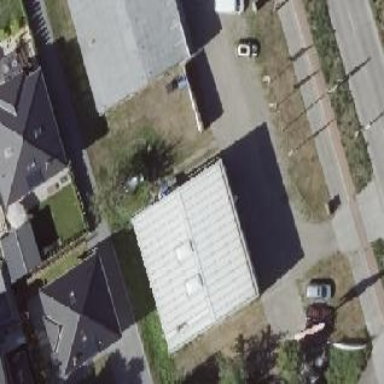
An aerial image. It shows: Building dedicated to vehicle inspection.